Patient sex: M
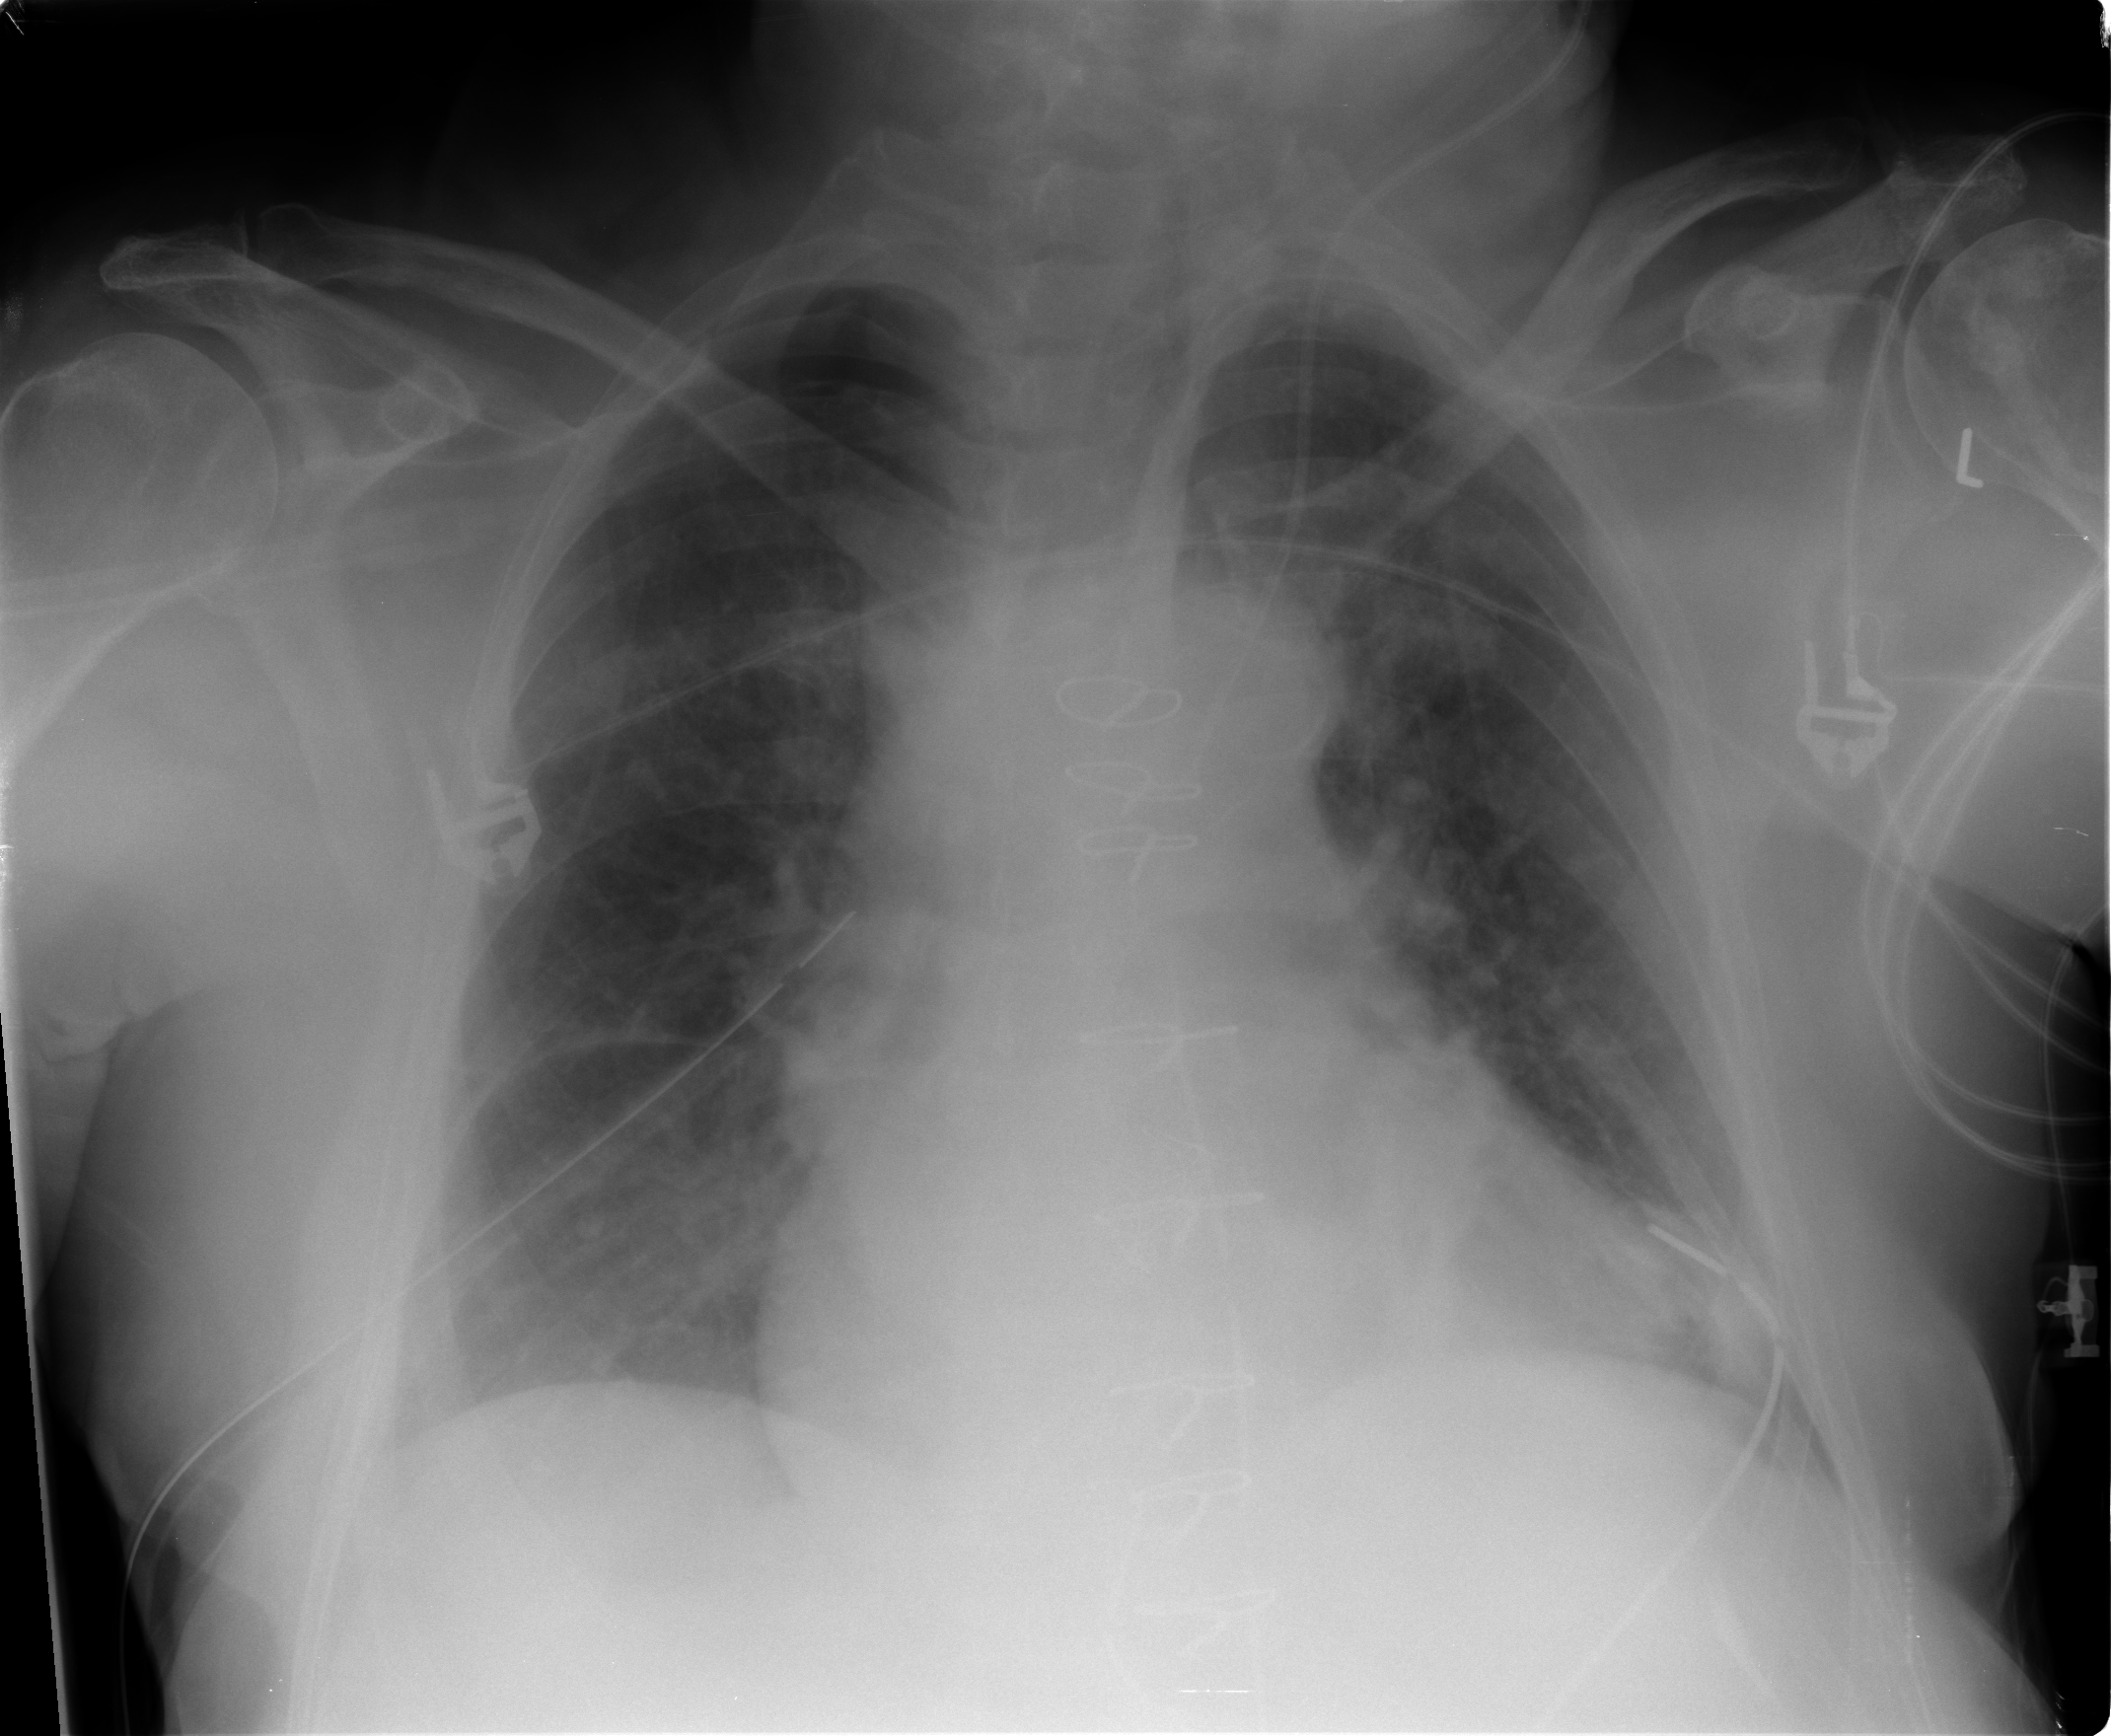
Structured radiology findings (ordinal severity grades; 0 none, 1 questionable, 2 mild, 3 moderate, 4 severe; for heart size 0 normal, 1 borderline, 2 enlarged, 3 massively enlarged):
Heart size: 2
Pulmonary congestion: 2
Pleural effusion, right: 0
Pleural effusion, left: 0
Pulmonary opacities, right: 0
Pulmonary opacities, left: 0
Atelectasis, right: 2
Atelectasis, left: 2